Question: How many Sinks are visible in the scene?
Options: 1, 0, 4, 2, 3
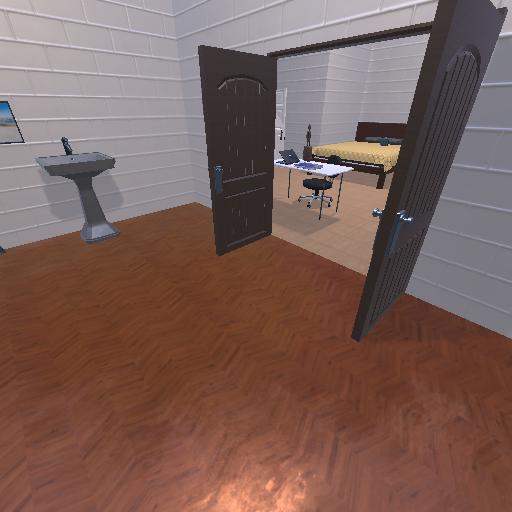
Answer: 1